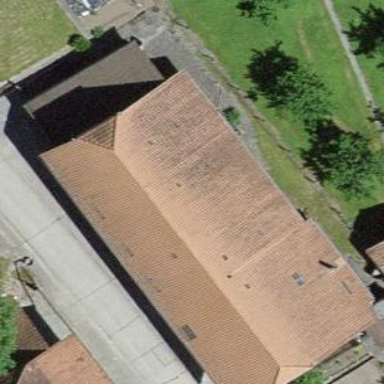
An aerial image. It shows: Farm building.